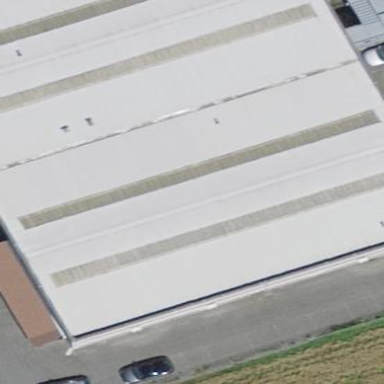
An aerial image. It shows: Industrial building.